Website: apple
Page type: billing-address
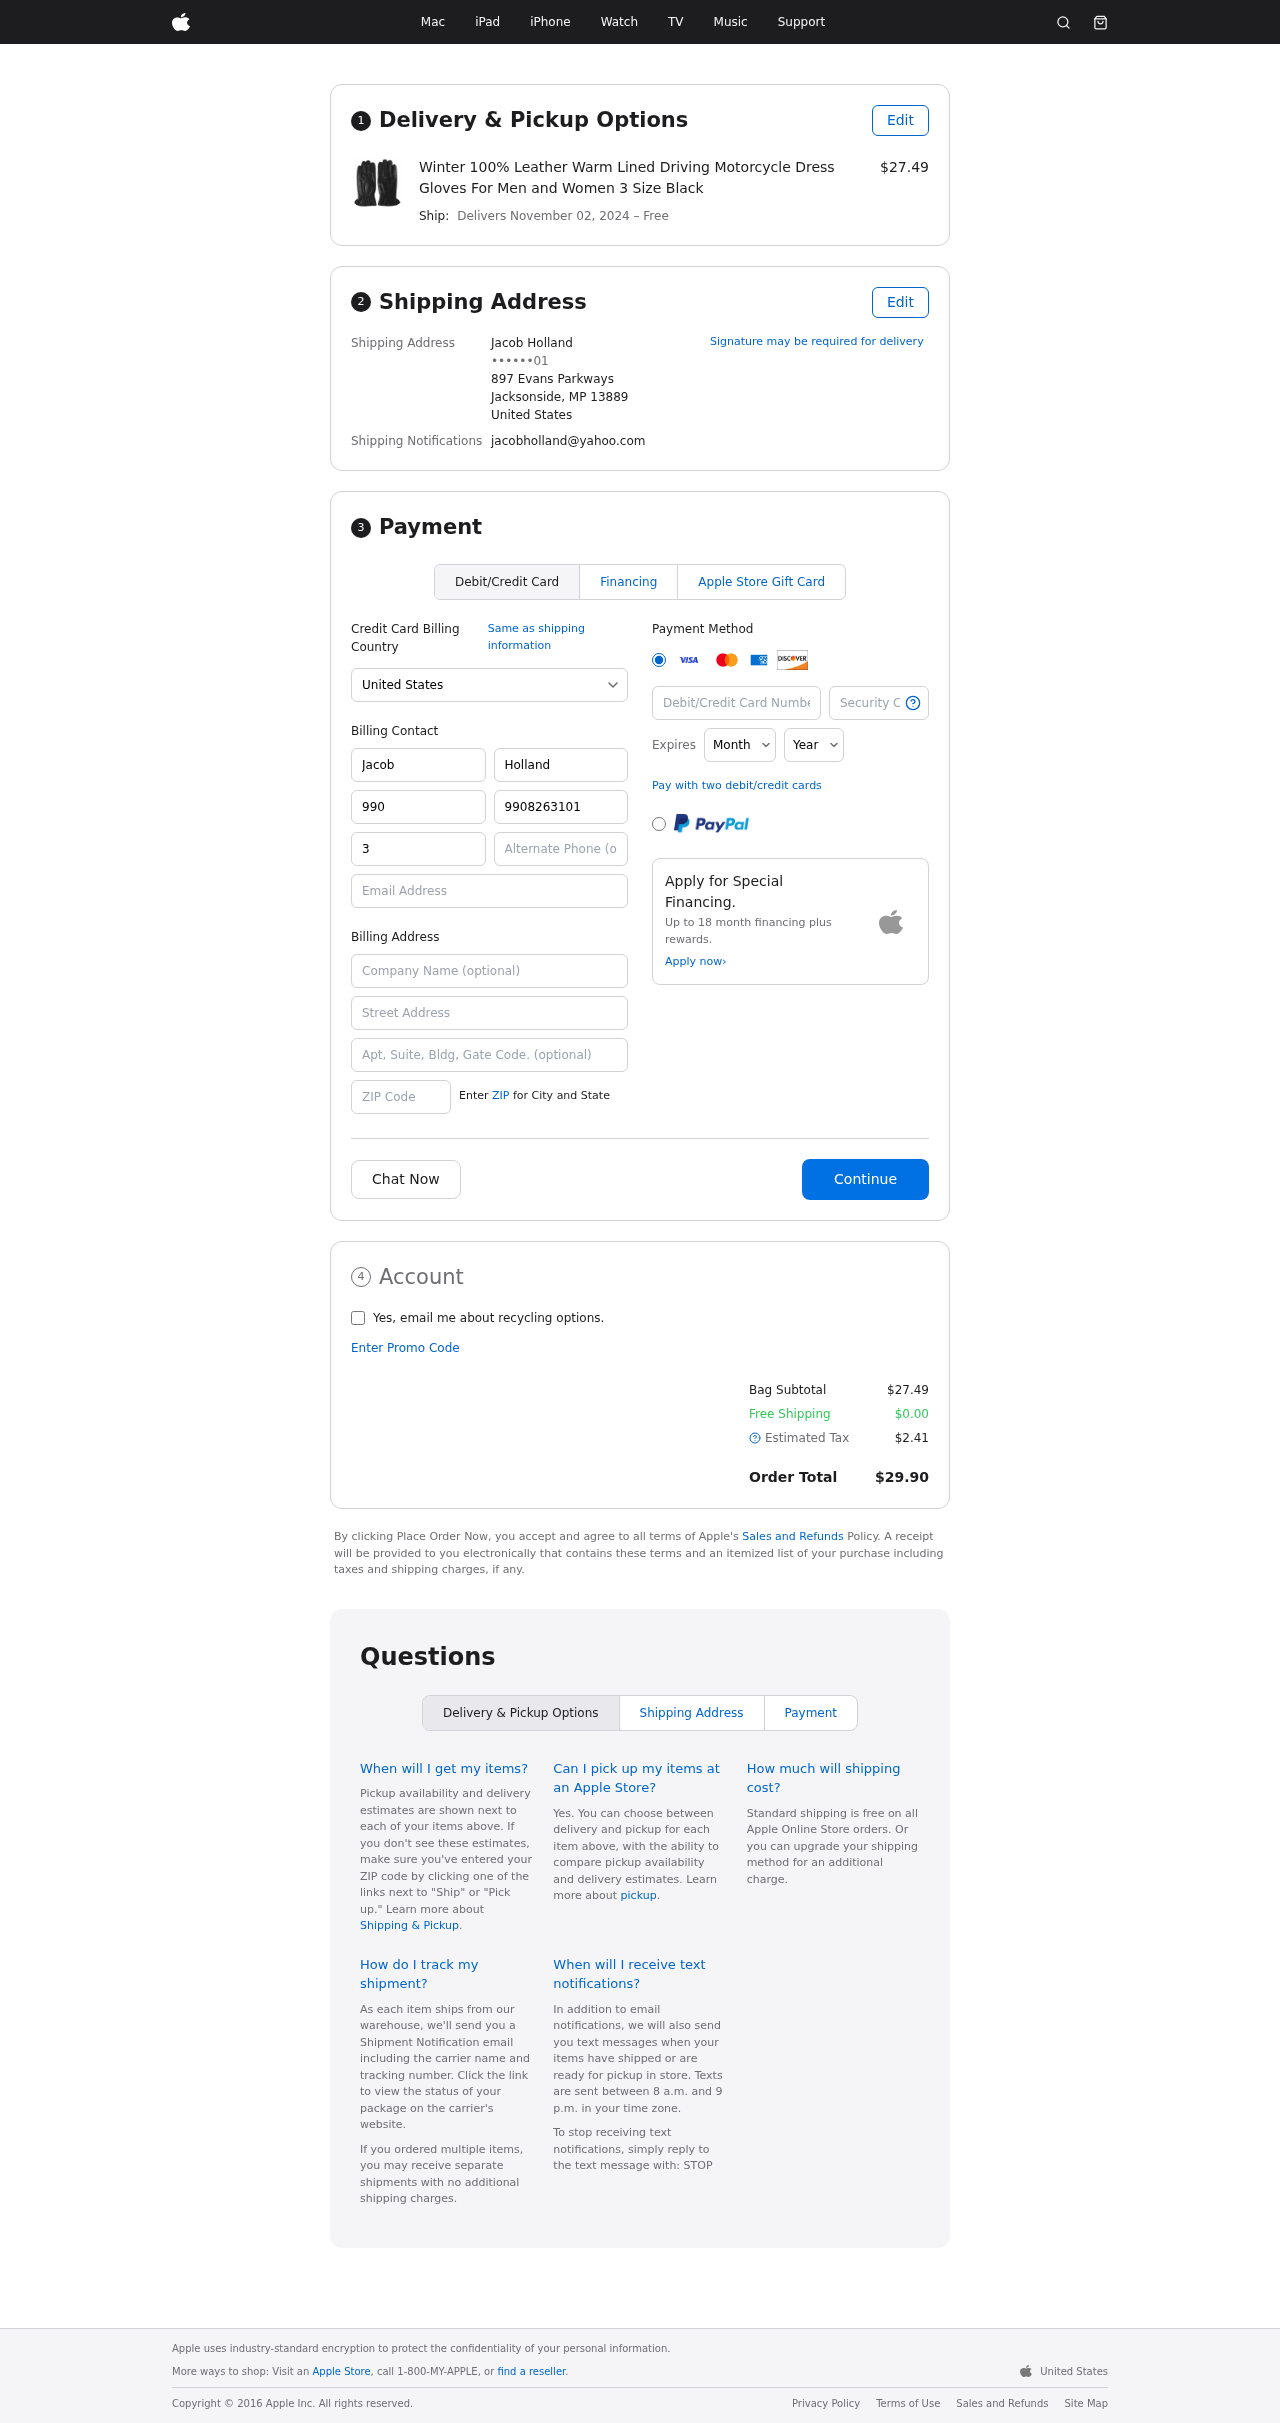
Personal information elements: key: PII_CARD_CVV
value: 065
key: PII_CARD_EXPIRY_MONTH
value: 12
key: PII_CARD_EXPIRY_YEAR
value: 27
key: PII_CARD_NUMBER
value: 2394 1442 4110 7032
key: PII_CITY_STATE_ZIP
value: Jacksonside, MP 13889
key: PII_COUNTRY
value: United States
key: PII_EMAIL
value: jacobholland@yahoo.com
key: PII_FULLNAME
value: Jacob Holland
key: PII_STREET
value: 897 Evans Parkways
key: PII_PHONE_MASKED
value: ••••••01
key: PII_BILLING_FIRSTNAME
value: Jacob
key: PII_BILLING_LASTNAME
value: Holland
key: PII_BILLING_PHONE_AREA
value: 990
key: PII_BILLING_PHONE
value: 9908263101
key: PII_BILLING_PHONE_ALT_AREA
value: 330
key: PII_BILLING_PHONE_ALT
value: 3302258847
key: PII_BILLING_EMAIL
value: jacobholland@yahoo.com
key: PII_BILLING_STREET
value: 897 Evans Parkways
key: PII_BILLING_STREET2
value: Apt. 267
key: PII_BILLING_POSTCODE
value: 13889
Product elements: key: PRODUCT1_NAME
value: Winter 100% Leather Warm Lined Driving Motorcycle Dress Gloves For Men and Women 3 Size Black
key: PRODUCT1_PRICE
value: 27.49
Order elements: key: ORDER_DELIVERY_DATE
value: November 02, 2024
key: ORDER_SUBTOTAL
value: $27.49
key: ORDER_SHIPPING_COST
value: $0.00
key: ORDER_TAX
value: $2.41
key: ORDER_TOTAL
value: $29.90